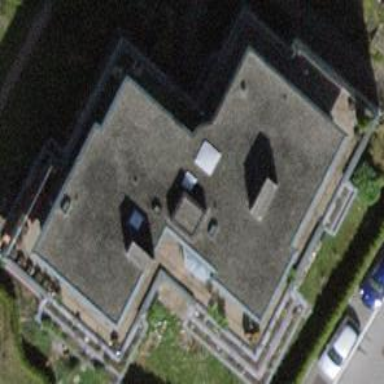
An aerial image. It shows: Building with flat roof.